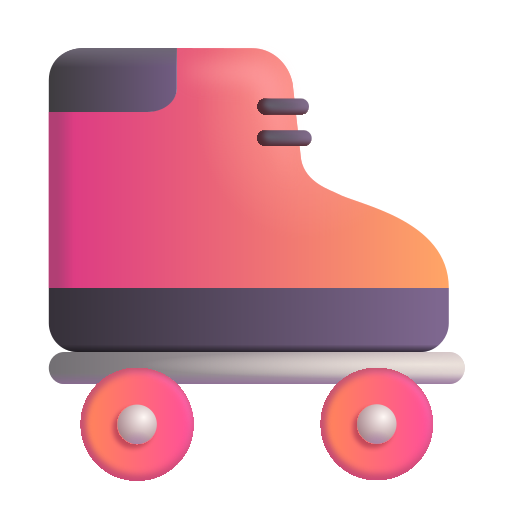
roller skate color